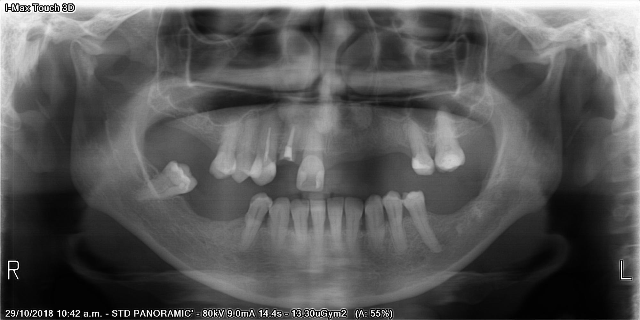
adult